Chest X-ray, PA view. Patient: 55 years old, sex M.
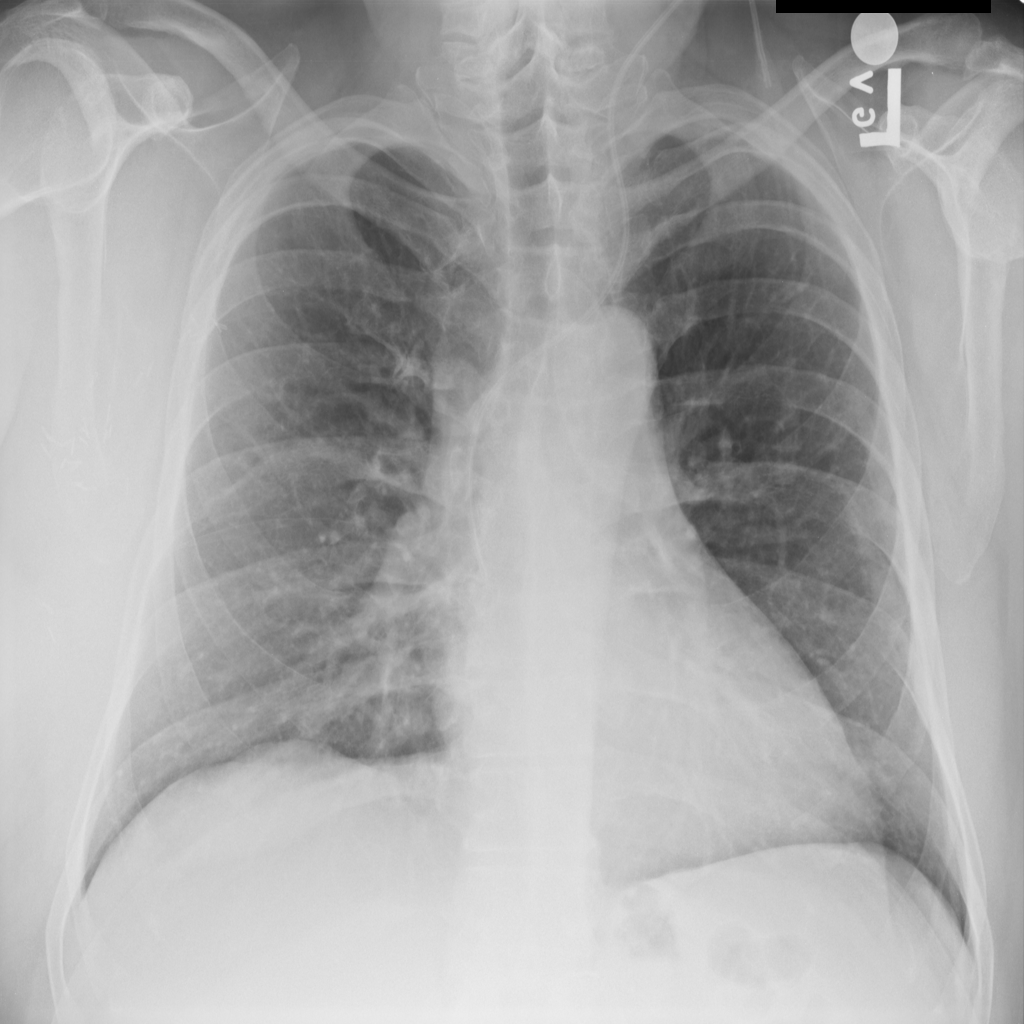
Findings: No Finding